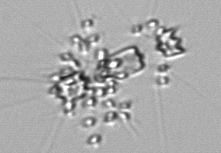
Label: Chaetoceros_didymus_TAG_external_flagellate